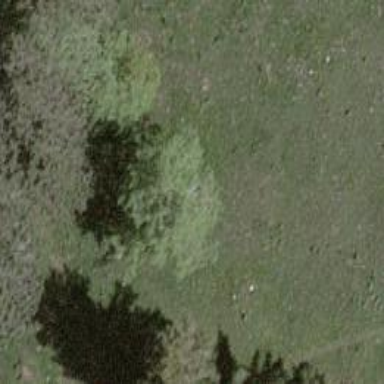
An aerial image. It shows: Beautiful tree in nature.